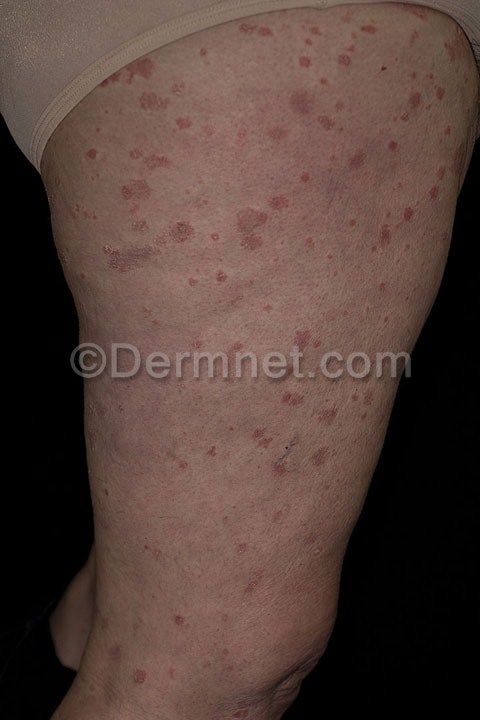
Disease: Psoriasis pictures Lichen Planus and related diseases